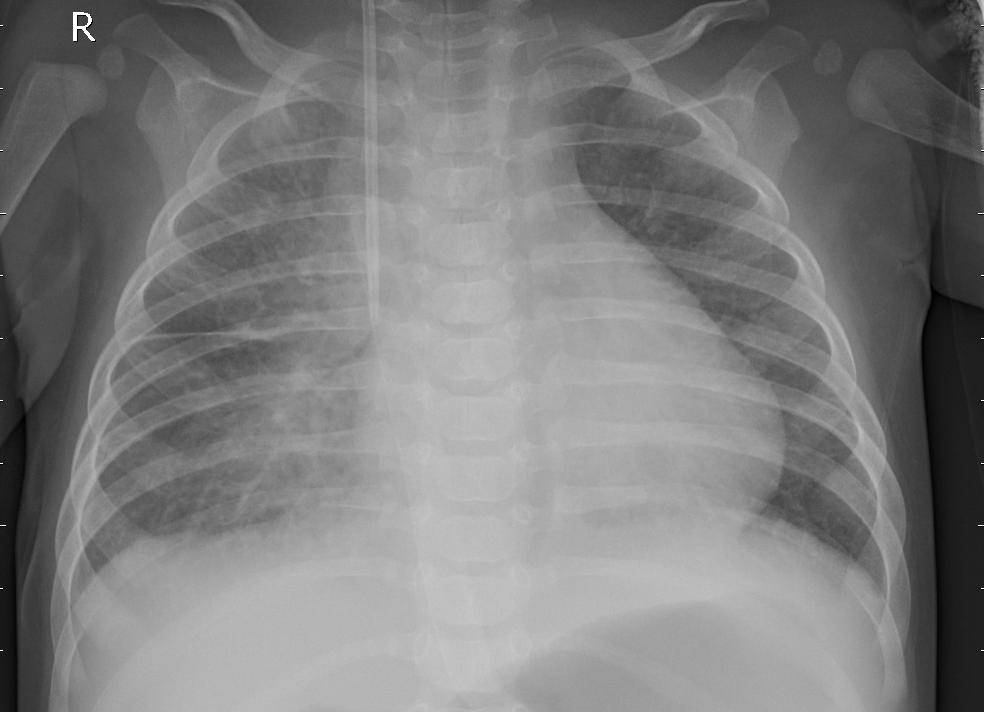
Diagnosis: PNEUMONIA